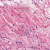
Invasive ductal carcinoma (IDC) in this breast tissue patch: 0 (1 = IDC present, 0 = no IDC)